Question: I am profiling my Backbone/Marionette application, but cannot figure this out. The memory used is 330mb, the image shows about 120mb used and about 60% percent grey area.
What does the grey area mean? Is this an effect of memory leaks?

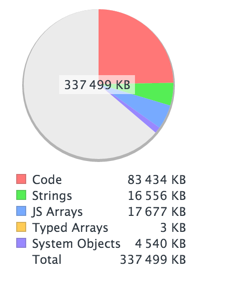
Answer: These are all other objects (not code, strings and arrays). You should be able to see them in the Summary view.